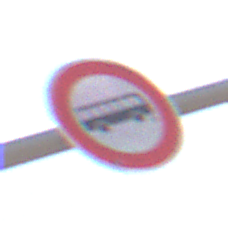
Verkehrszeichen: VerbotKraftomnibusse
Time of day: Midday
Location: Outdoor (Nature)
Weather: PartlyCloudy
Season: NotSpecified
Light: Natural